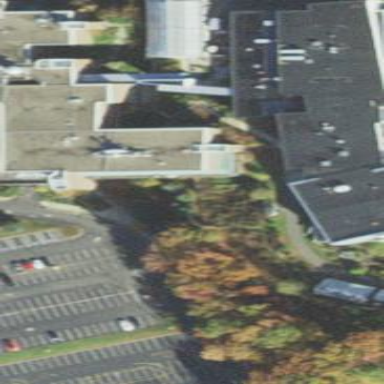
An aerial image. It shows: College building.